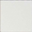
Piece: xx